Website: lowes
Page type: billing-address
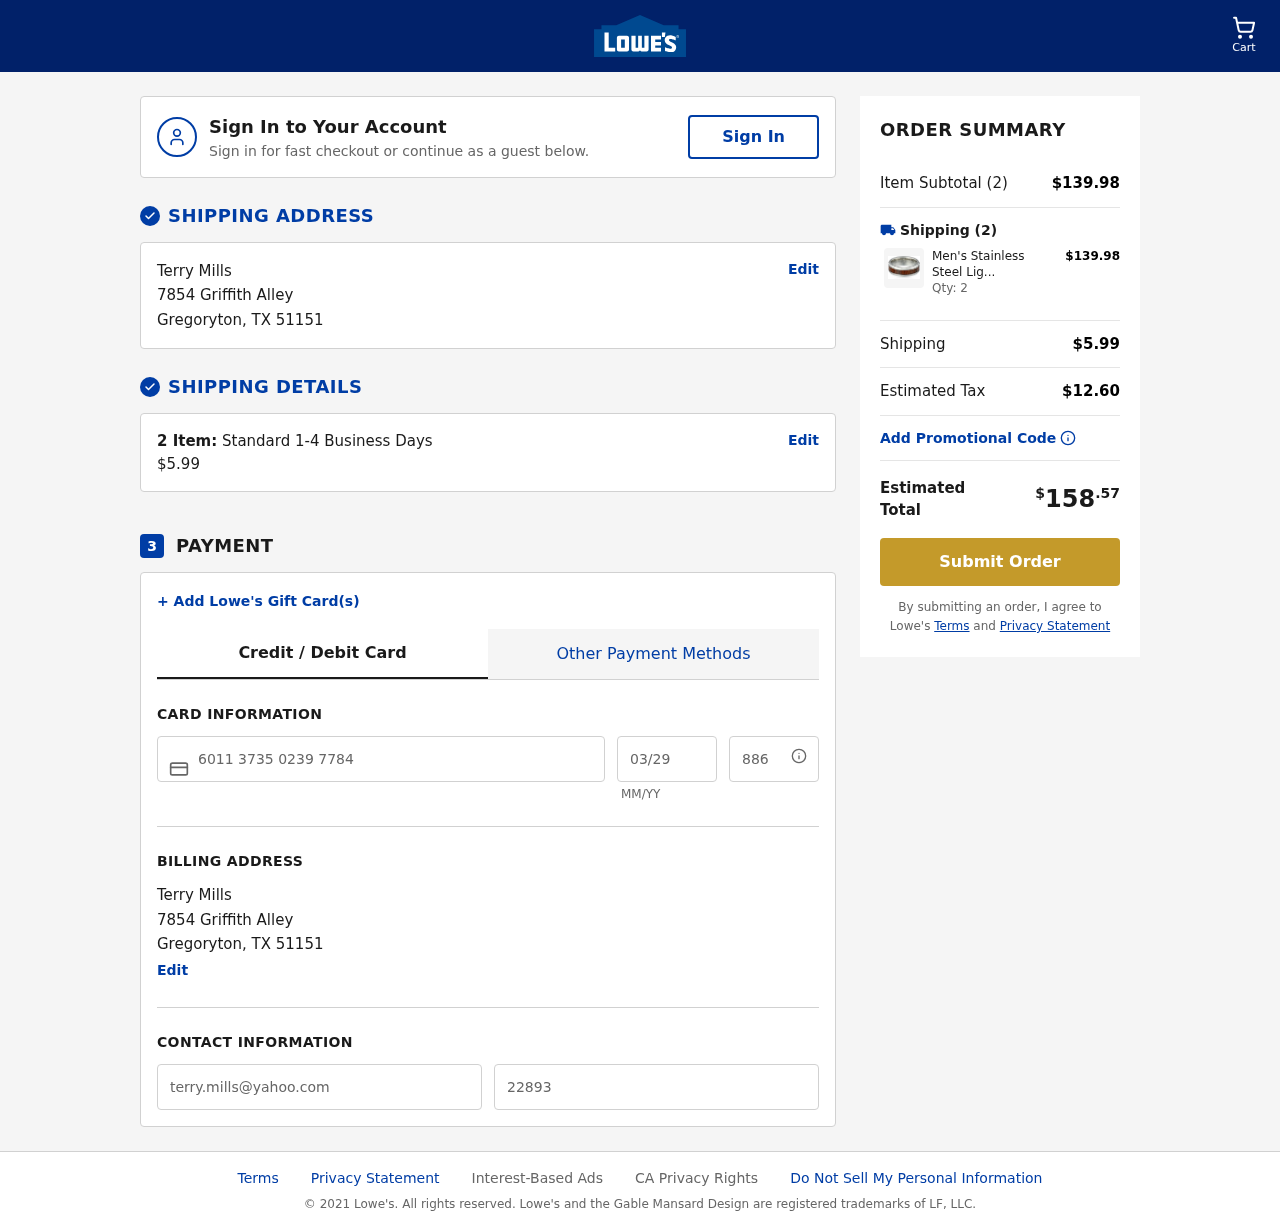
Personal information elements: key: PII_CARD_CVV
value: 886
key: PII_CARD_EXPIRY
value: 03/29
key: PII_CARD_NUMBER
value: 6011 3735 0239 7784
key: PII_CITY
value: Gregoryton
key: PII_EMAIL
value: terry.mills@yahoo.com
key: PII_FULLNAME
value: Terry Mills
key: PII_PHONE
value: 2289376102
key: PII_POSTCODE
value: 51151
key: PII_STATE_ABBR
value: TX
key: PII_STREET
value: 7854 Griffith Alley
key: PII_FULLNAME2
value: Terry Mills
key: PII_CITY2
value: Gregoryton
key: PII_STATE_ABBR2
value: TX
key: PII_POSTCODE_FULL
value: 51151
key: PII_POSTCODE_NUMERIC
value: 51151
Product elements: key: PRODUCT1_NAME
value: Men's Stainless Steel Light Wooden Inlay Ring, Size 11
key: PRODUCT1_PRICE
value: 69.99
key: PRODUCT1_QUANTITY
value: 2
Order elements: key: ORDER_NUM_ITEMS
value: Cart
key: ORDER_NUM_ITEMS
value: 2 Item:
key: ORDER_NUM_ITEMS
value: Item Subtotal (2)
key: ORDER_SHIPPING_COST
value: $5.99
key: ORDER_SUBTOTAL
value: $139.98
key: ORDER_TAX
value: $12.60
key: ORDER_TOTAL
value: $158.57